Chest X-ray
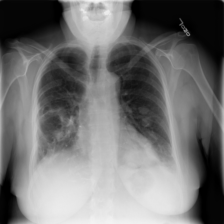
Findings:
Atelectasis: negative
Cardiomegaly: negative
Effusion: negative
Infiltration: negative
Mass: positive
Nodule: negative
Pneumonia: negative
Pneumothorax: positive
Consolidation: negative
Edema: negative
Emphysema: negative
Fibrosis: negative
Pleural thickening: negative
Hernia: negative